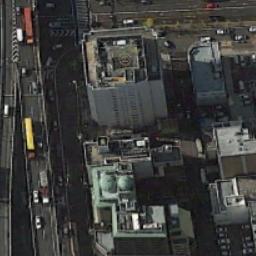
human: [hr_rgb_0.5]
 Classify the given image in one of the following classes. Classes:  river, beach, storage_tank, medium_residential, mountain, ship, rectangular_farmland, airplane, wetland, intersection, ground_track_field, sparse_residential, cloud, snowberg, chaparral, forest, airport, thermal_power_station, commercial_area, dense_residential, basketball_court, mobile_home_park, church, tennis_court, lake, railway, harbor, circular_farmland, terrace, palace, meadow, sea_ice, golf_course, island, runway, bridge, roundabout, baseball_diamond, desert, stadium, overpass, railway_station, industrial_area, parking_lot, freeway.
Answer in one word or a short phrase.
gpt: commercial_area